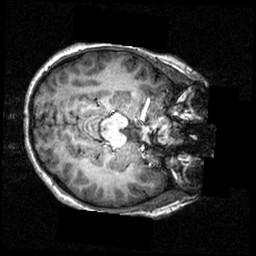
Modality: T1w
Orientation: axial
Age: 20
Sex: female
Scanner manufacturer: siemens
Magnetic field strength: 3.951 T
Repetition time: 1.5 s
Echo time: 0.00335 s